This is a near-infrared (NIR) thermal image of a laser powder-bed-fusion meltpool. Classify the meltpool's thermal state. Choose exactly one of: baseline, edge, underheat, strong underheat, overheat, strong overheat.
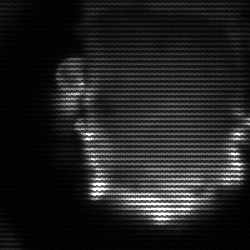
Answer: baseline